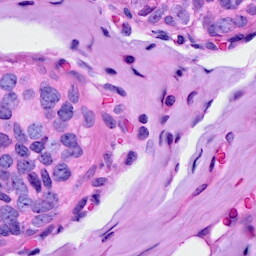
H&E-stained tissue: Breast